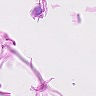
Metastatic tissue present: no